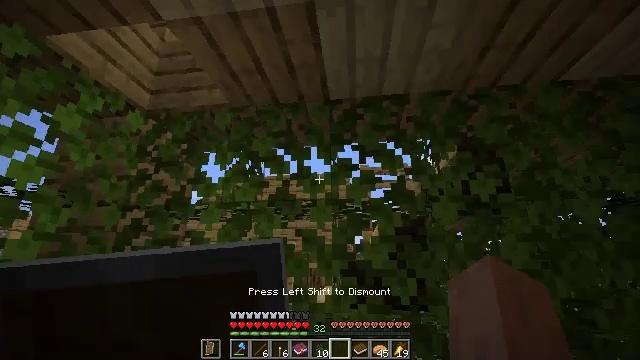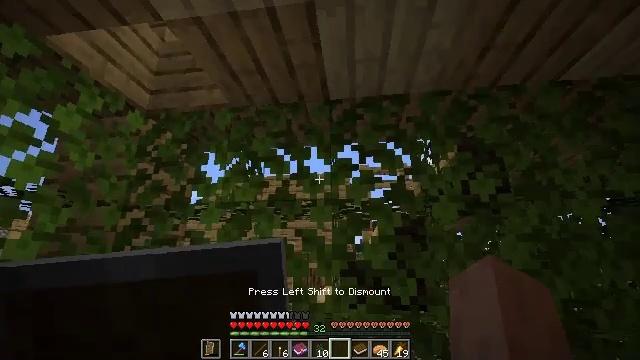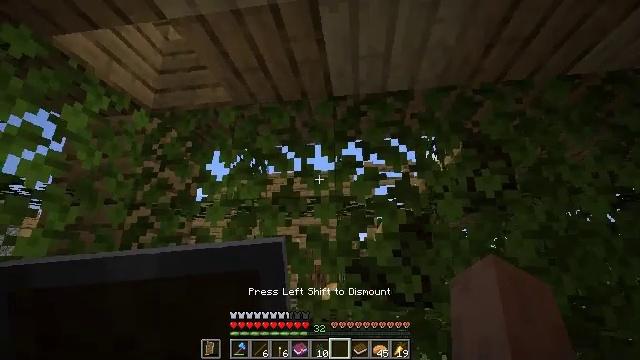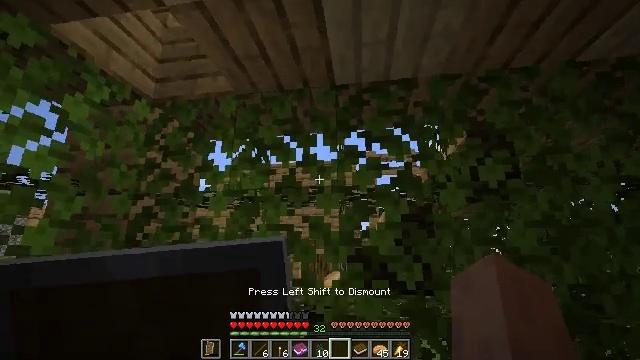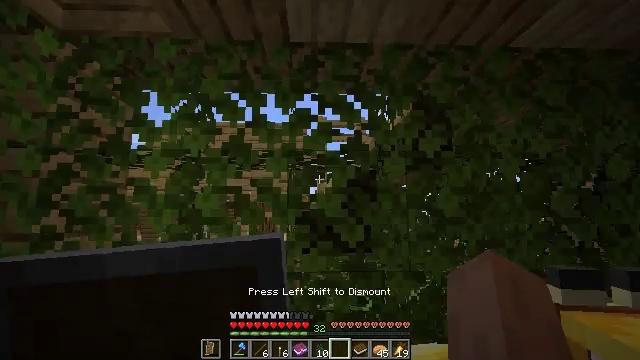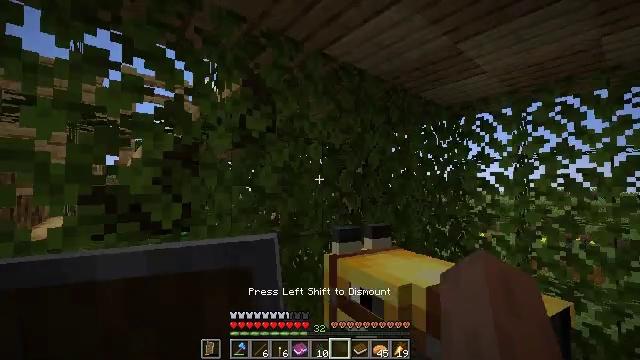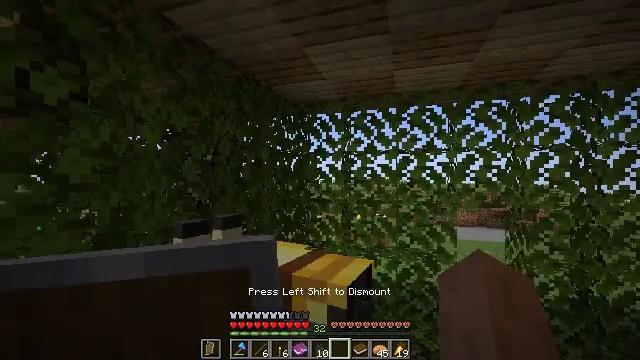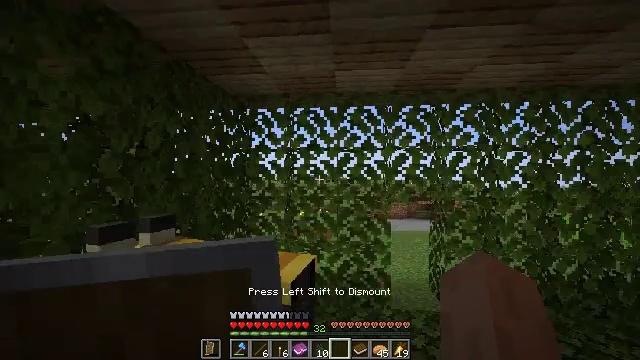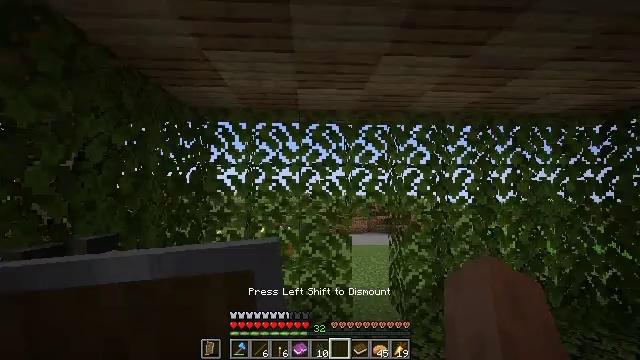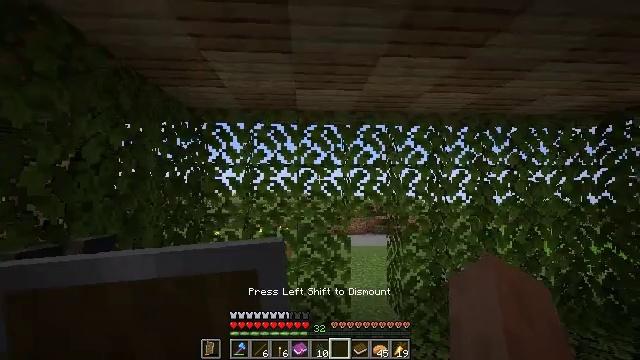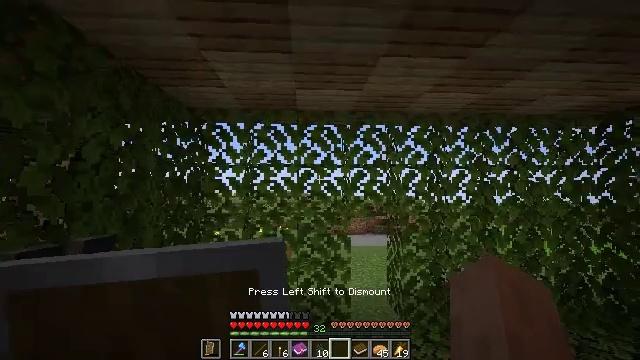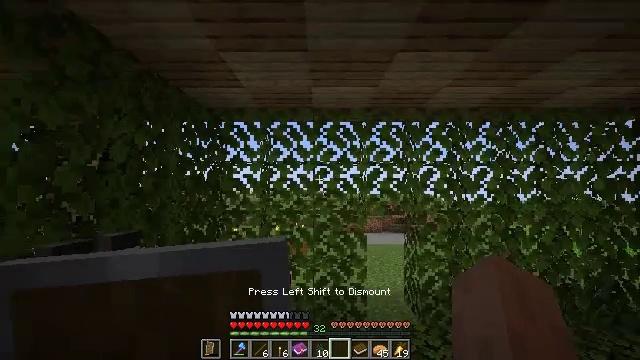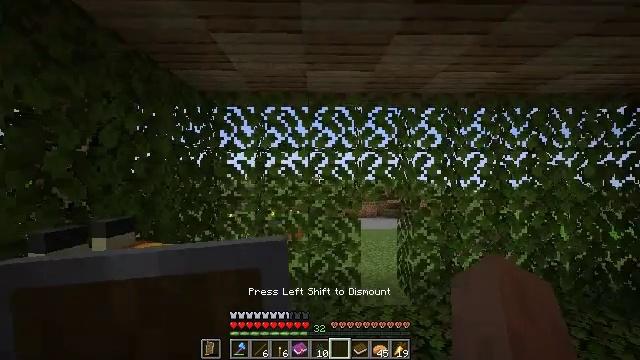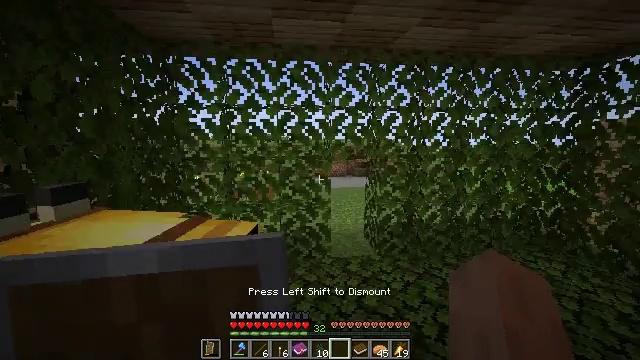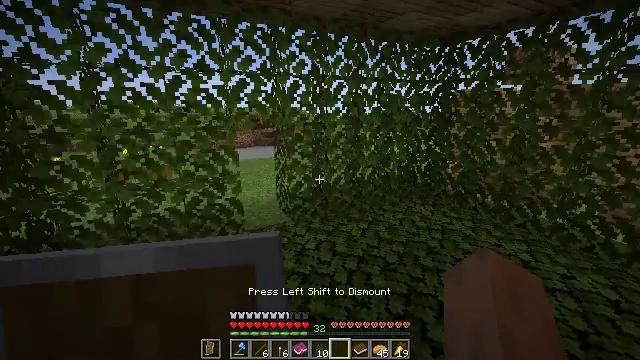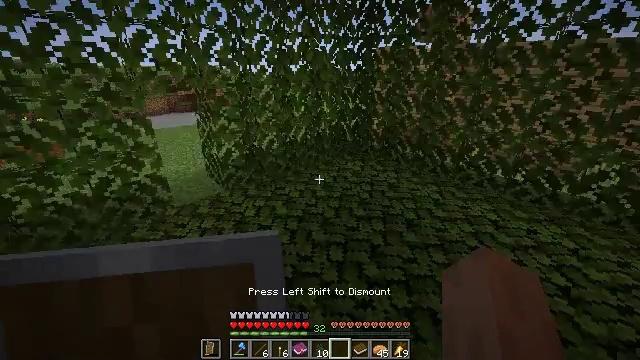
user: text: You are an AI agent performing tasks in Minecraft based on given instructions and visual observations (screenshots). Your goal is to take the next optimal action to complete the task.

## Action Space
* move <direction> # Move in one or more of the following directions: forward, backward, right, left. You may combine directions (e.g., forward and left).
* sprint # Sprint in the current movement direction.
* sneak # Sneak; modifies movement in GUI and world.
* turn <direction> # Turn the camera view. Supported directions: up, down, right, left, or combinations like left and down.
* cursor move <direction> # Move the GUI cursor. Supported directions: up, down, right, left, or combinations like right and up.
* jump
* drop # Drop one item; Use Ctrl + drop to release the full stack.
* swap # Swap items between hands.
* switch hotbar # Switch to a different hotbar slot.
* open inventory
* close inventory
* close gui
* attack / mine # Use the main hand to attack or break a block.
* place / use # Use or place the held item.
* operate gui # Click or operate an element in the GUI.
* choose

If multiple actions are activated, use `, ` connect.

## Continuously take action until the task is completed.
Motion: motion action
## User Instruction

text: Drop a suspicious stew.
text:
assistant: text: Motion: move forward
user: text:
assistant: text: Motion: turn left, open inventory
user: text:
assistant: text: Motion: turn right and down, open inventory
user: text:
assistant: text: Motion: turn right and down, open inventory
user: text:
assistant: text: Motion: turn right and down, open inventory
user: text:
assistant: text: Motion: turn right and down
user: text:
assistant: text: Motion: turn right
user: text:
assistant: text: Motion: turn right and up
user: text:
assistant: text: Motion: move forward
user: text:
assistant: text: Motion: move forward
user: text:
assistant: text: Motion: move forward, turn left
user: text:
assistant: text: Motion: turn right and down
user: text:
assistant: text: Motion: move forward, turn right and down
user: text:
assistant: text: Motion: move forward, turn right and down
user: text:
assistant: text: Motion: move forward, turn right and down
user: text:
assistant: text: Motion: turn right
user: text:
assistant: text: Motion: no_op
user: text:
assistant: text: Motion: move forward
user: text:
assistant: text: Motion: move forward
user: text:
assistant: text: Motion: turn right and down
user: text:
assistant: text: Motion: move forward, turn right and down
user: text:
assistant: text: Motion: move forward, turn right and down
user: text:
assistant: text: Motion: move forward, turn right
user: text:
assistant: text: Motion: move forward
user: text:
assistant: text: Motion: no_op
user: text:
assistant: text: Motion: no_op
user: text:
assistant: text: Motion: move forward, sprint
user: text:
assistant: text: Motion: move forward, sprint
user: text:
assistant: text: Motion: move forward, sprint
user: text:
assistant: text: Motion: move forward, sprint